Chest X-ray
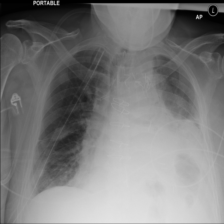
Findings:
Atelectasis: negative
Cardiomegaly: negative
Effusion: positive
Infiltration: positive
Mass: negative
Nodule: negative
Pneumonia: negative
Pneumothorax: negative
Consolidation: negative
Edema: negative
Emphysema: negative
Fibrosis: negative
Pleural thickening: negative
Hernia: negative